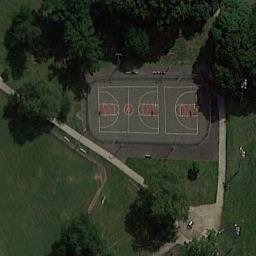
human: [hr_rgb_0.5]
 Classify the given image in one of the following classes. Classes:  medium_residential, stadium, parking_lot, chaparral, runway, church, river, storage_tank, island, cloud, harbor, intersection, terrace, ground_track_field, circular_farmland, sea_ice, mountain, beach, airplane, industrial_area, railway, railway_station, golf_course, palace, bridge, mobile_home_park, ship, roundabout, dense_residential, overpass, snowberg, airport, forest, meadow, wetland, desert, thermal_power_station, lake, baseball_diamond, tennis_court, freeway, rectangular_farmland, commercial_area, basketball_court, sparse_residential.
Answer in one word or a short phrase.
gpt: basketball_court